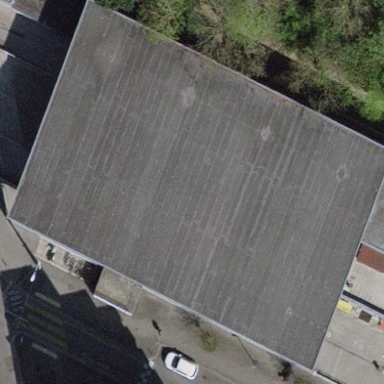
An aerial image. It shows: View of roof of building.